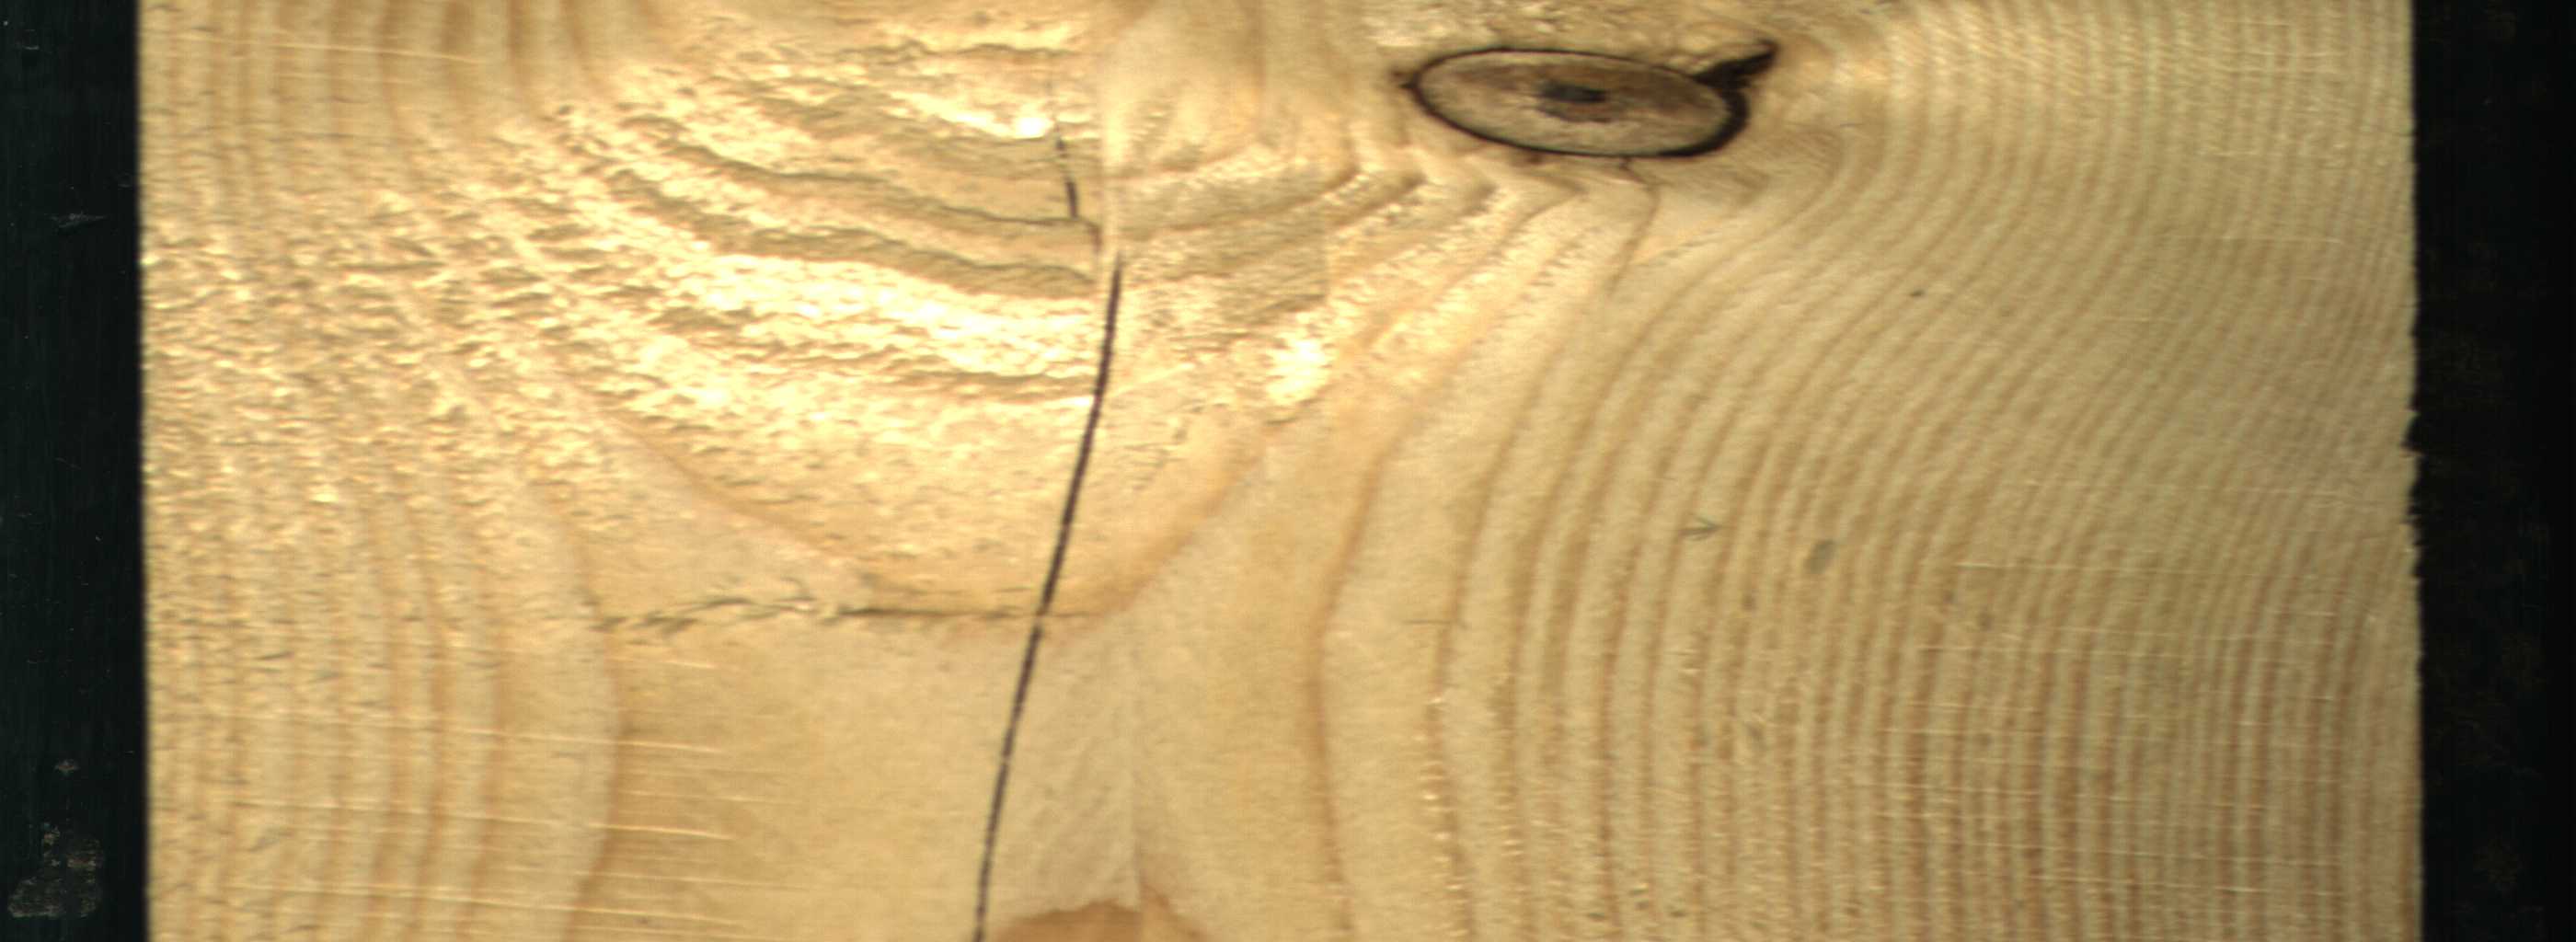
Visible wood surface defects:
Crack
Dead_Knot